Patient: sex M, age 26
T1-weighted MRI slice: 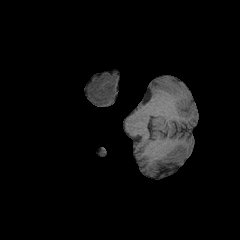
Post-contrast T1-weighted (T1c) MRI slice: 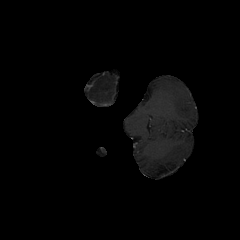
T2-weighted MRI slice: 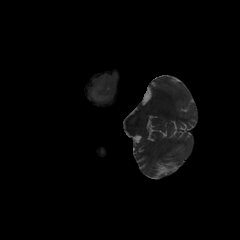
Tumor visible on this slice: no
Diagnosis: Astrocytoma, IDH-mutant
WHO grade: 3